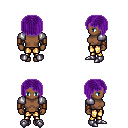
a pixel art fantasy rpg character, female body template, human, dark skin, steel arm armor, gold greaves, purple pageboy hairstyle, leather bracers, metal boots, four views (front, back, left, right), 2x2 character sprite sheet, small pixel art, hard edges, no anti-aliasing